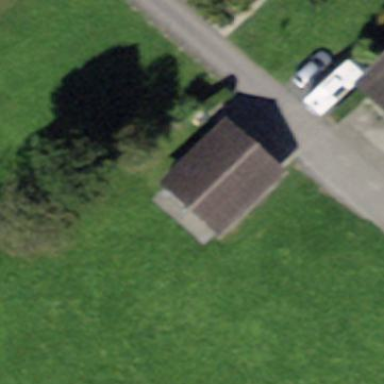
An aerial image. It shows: Shed building.